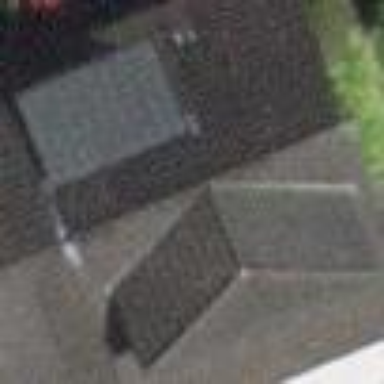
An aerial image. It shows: Semi-detached house.